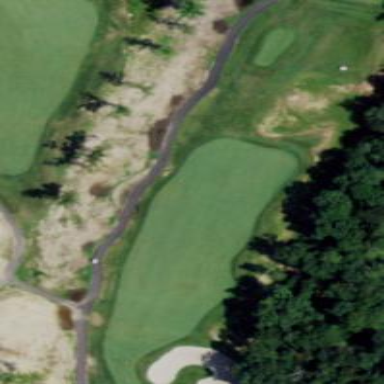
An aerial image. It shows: Sandy area is golf bunker.